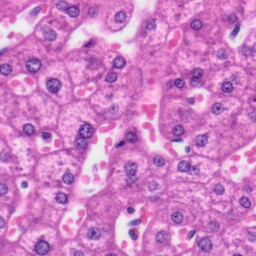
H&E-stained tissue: Liver